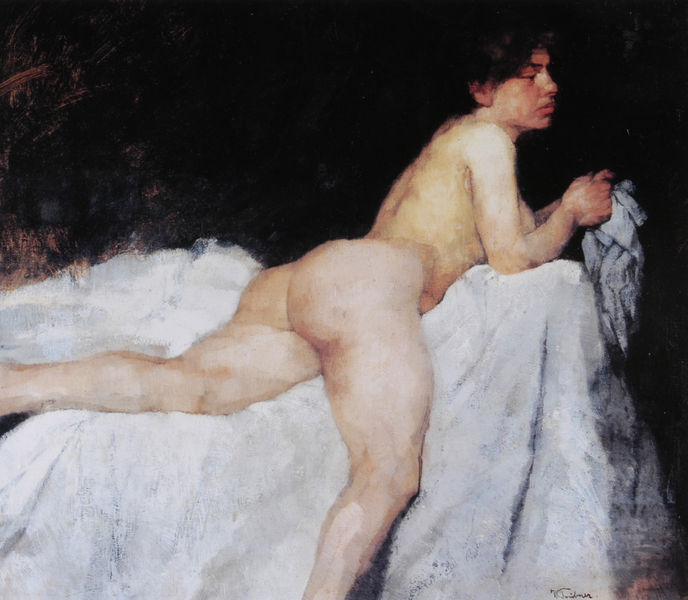
Titel: Liegender weiblicher Akt
Künstler: Heinrich Wilhelm Trübner
Standort: Dresden
Institution: Gemäldegalerie Neue Meister, Staatliche Kunstsammlungen Dresden
Schlagwörter: akt, blau, dunkel, gemälde, hand, haut, kopf, körper, mann, nackt, schatten, weiß, mädchen, brust, busen, frau, grau, haar, hell, hintergrund, licht, mund, nase, ohr, orange, profil, renoir, rücken, schwarz, zimmer, blick, rot, tuch, beige, flächig, malerei, jung, wand, arm, arme, augen, falten, gesicht, inkarnat, bild, bildnis, hände, portrait, porträt, signatur, öl, schlank, auge, haare, pose, realismus, sessel, decke, lippen, locken, rosa, schulter, beine, bewegt, taille, bein, brüste, hintern, rückenansicht, sofa, frauenakt, lasziv, liegen, modell, studie, signiert, ausdruck, ölgemälde, tusch, atelier, festhalten, goya, bett, bauch, laken, nackte, ellenbogen, liegend, oberschenkel, schenkel, aufstützen, foto, fett, courbet, gesäss, unterschrift, nakt, arsch, rückenakt, seite, faust, posieren, portrai, liege, jüngling, androgyn, bauchlage, betttuch, dukel, hintergund, leintuch, männlich, schwul, leicht, farbfelder, weich, bettuch, schwarzhaarig, maya, po, umraum, prüfil, this is something from during the renaissance, it makes me happy because of the colours, but it makes me sad becouse of his expression, the naked man looks worries, wait its a woman, a naked person, the skin is quite pale, he doesn't look very comfortable, his face is red., he has dark hair